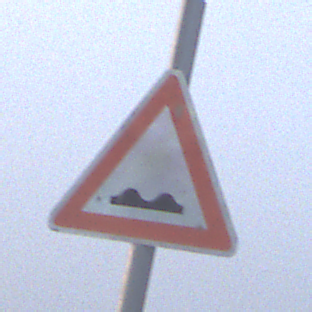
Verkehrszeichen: UnebeneFahrbahn
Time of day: SunriseSunset
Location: Outdoor (Nature)
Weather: Overcast
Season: NotSpecified
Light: Natural